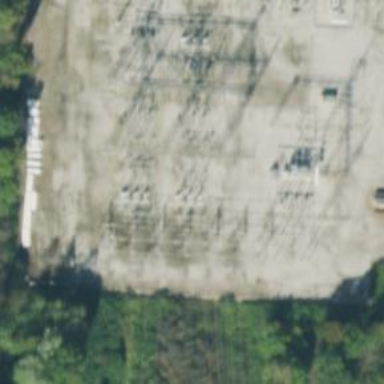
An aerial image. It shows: Switch used for power control.